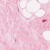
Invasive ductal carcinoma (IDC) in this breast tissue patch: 0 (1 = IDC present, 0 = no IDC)